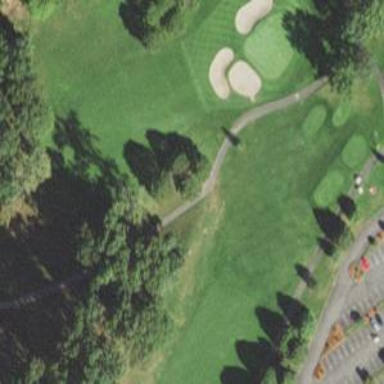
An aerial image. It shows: Path for both road and golf.